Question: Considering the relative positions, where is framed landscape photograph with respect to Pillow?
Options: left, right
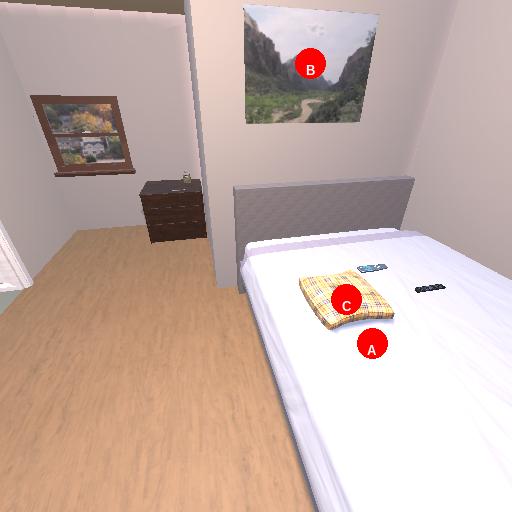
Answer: left